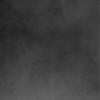
Label: dusty